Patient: sex F, age 31
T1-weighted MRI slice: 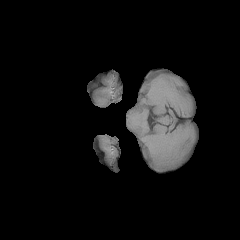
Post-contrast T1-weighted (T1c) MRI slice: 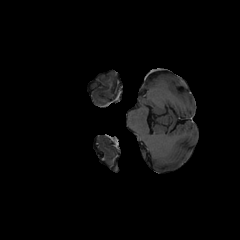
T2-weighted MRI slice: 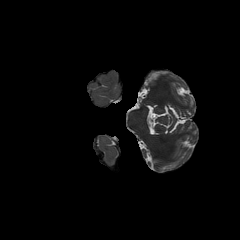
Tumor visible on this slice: no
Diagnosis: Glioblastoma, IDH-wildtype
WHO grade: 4